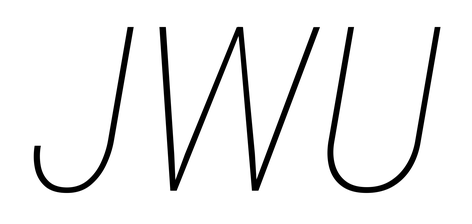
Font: Roboto-Italic_Condensed_Thin_Italic